Field crop: maize
Growth stage: 2
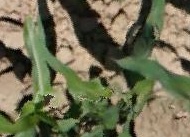
Species: maize